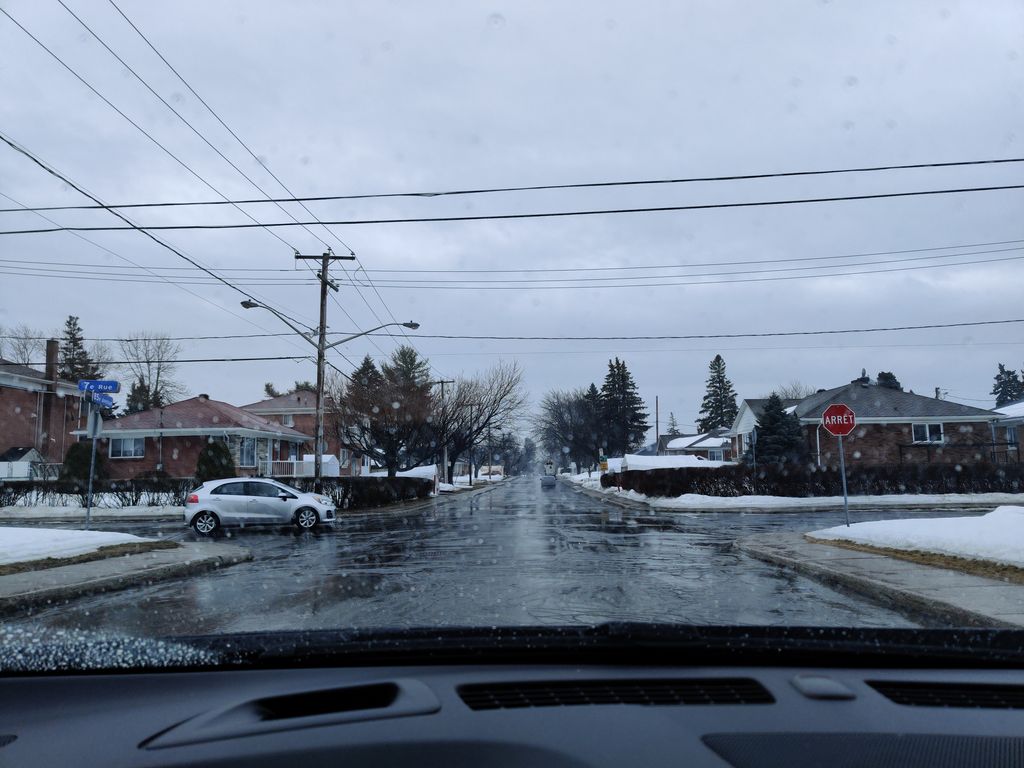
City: montreal